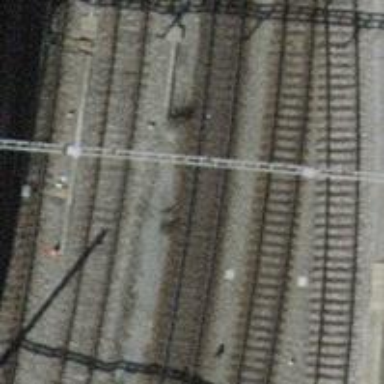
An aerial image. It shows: Single railway track with electrified contact line.